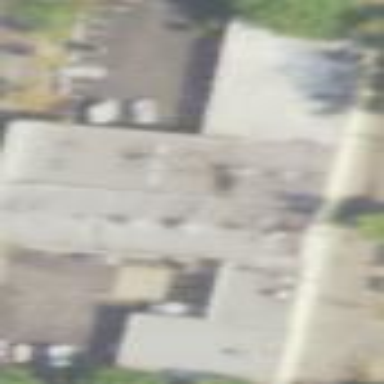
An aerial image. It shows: Building.